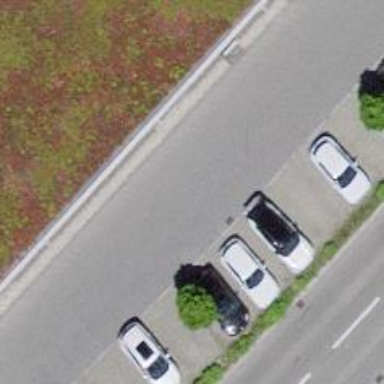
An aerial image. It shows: Parking aisle designated as service road.